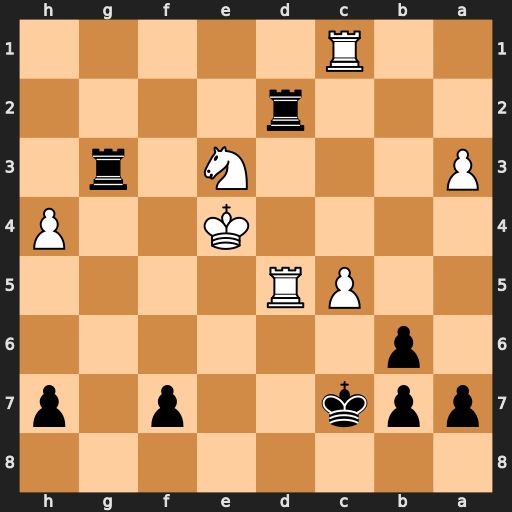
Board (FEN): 8/ppk2p1p/1p6/2PR4/4K2P/P3N1r1/3r4/2R5
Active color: b
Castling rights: -
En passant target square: -
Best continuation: Rxe3+ Kxe3 Rxd5